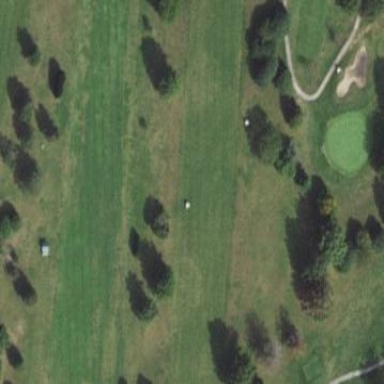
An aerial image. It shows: Golf fairway surrounded by grass.